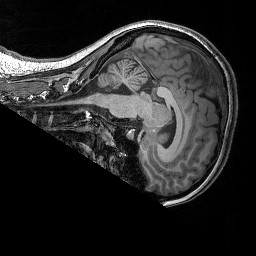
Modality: T1w
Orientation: sagittal
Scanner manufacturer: siemens
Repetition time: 2.25 s
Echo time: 0.00418 s